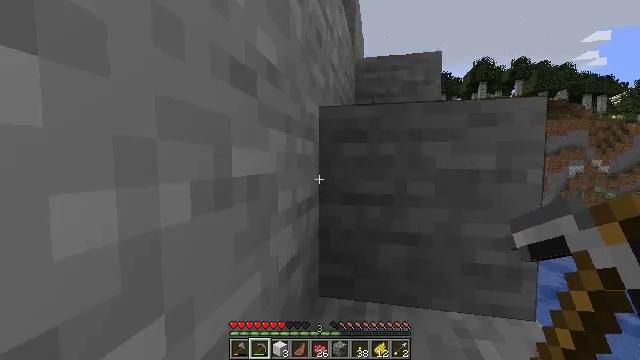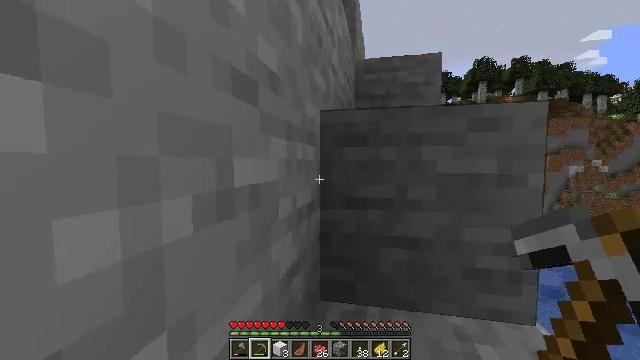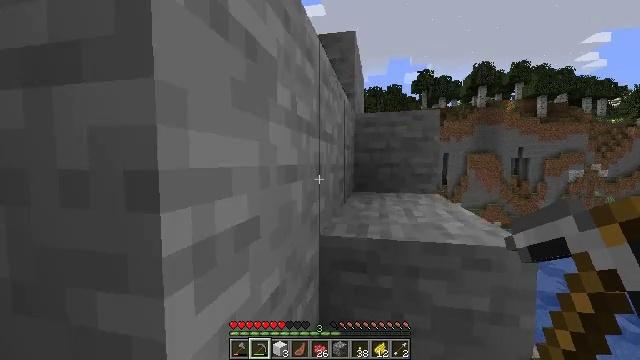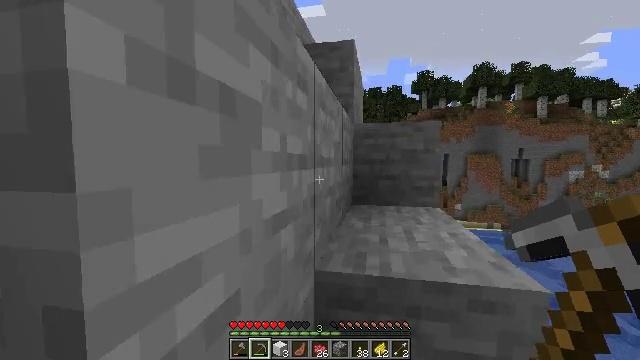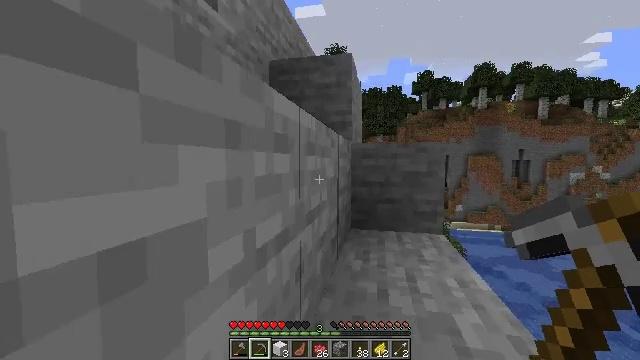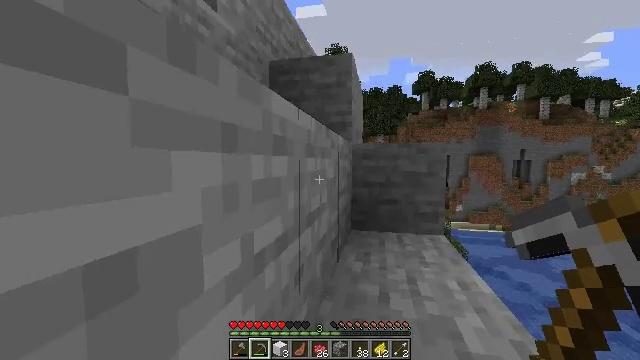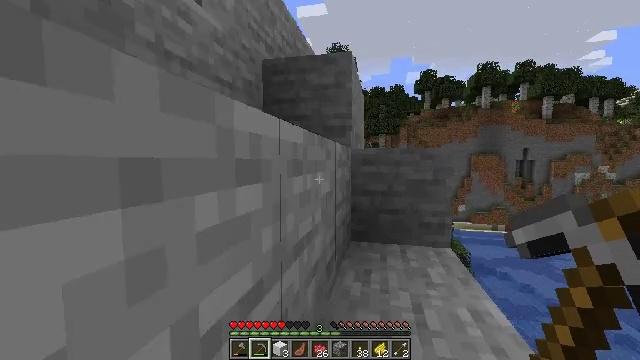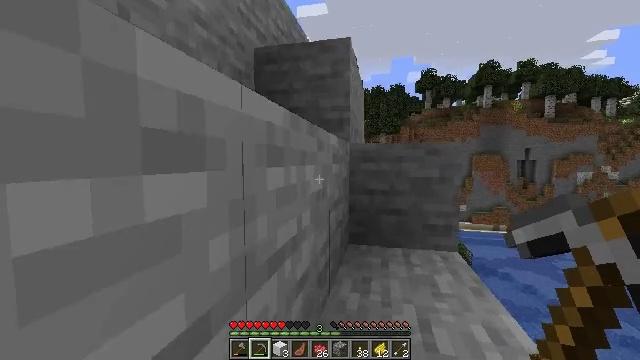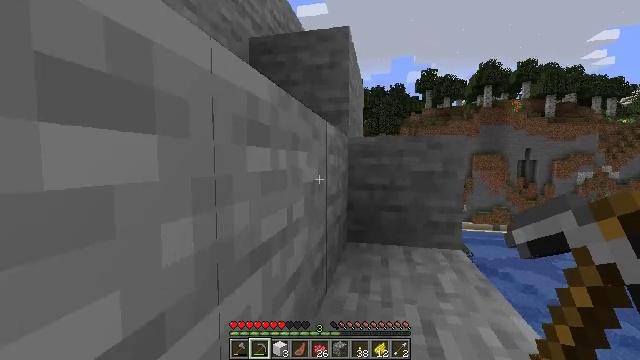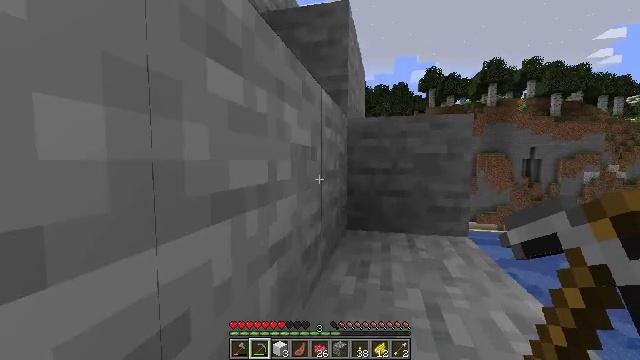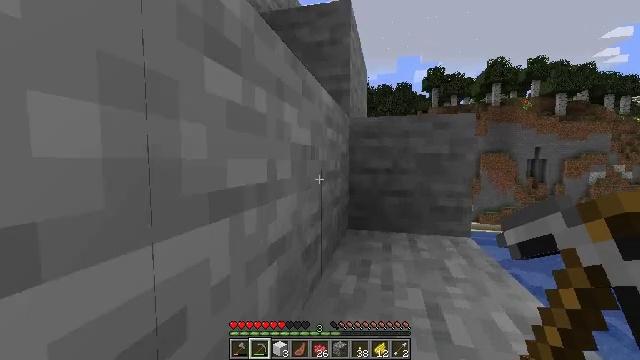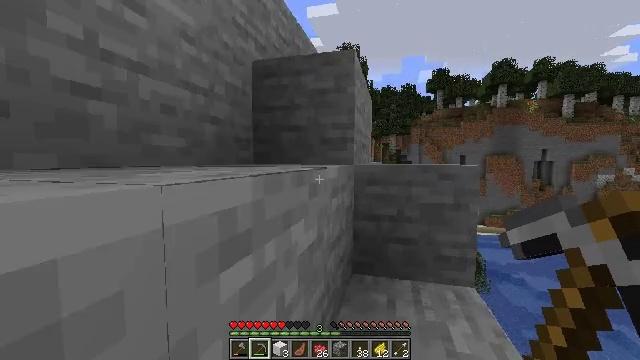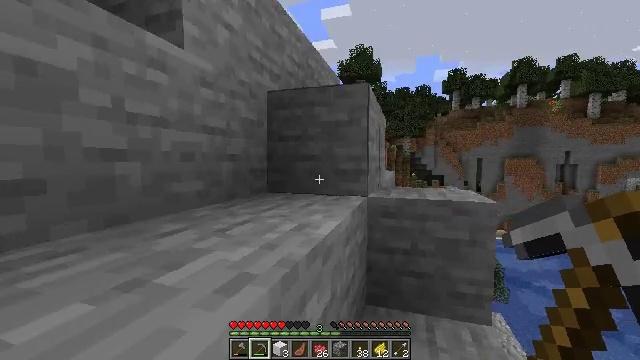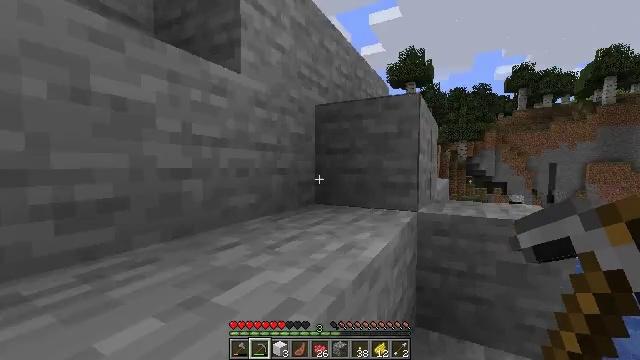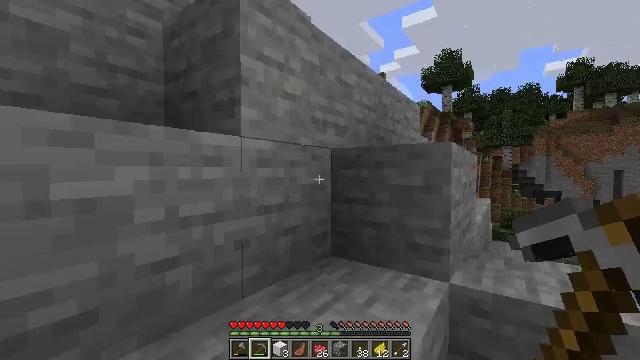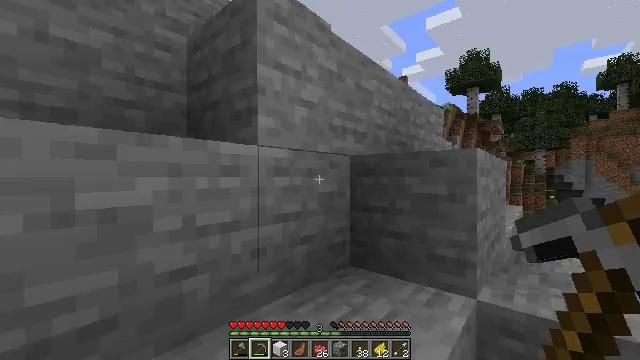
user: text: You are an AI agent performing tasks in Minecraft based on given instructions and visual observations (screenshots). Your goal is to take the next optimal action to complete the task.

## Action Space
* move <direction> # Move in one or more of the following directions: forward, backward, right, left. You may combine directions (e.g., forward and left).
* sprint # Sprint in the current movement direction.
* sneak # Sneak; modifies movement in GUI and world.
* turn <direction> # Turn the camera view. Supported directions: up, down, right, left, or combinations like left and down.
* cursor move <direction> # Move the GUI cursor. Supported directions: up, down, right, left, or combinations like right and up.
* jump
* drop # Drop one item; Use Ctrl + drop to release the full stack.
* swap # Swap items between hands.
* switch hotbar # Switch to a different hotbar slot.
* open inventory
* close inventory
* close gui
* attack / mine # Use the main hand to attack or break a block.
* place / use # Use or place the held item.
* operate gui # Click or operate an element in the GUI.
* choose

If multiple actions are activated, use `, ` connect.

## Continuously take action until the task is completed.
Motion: motion action
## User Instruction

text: Gather the torch from its position.
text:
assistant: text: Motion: move forward, jump
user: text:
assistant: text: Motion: move forward, jump
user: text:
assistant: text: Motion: move forward, jump
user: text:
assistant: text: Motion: move forward, jump
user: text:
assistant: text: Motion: move forward, jump
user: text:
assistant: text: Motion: move forward, jump
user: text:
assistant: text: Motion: move forward, jump
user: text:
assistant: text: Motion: move forward, jump
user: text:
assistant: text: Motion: move forward, jump
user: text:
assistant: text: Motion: move forward, jump
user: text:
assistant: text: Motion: move forward, jump
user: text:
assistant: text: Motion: move forward, turn left, jump
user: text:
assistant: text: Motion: move forward, turn left and up, jump
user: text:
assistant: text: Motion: move forward, turn left and up, jump
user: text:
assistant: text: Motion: move forward, turn left and up, jump
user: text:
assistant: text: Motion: move forward, jump
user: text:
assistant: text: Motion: move forward, jump
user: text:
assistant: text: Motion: move forward, jump
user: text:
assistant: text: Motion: move forward, jump
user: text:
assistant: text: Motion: move forward, jump
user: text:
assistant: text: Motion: move forward, jump
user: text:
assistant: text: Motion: move forward, jump
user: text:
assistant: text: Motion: move forward, jump
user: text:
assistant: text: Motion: move forward, jump
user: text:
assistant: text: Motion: move forward, jump
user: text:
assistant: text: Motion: move forward, jump
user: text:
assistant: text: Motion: move forward, jump
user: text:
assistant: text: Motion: move forward, jump
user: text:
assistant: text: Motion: move forward, turn left, jump
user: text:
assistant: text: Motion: move forward, turn left, jump